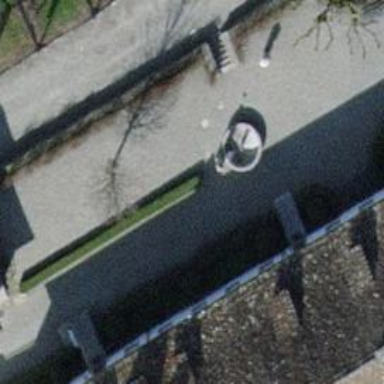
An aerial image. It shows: Beautiful fountain.